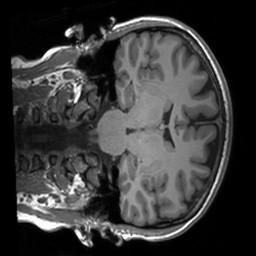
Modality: T1w
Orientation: coronal
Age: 24
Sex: female
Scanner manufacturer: siemens
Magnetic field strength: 3 T
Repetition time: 1.9 s
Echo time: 0.00226 s